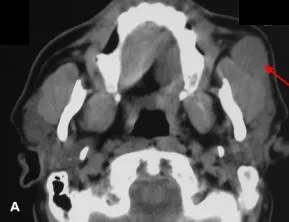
A) Computed tomography image revealing a well demarcated mass in the anterior portion of the left parotid gland resembling a mixed tumor (red arrow).
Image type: radiology (ct)